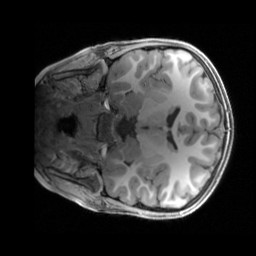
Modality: T1w
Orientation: coronal